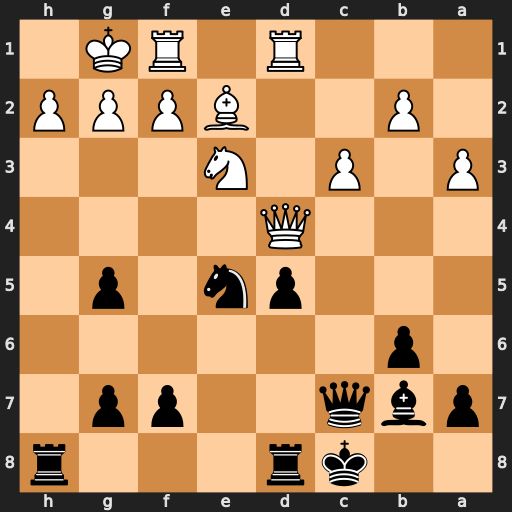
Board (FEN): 2kr3r/pbq2pp1/1p6/3pn1p1/3Q4/P1P1N3/1P2BPPP/3R1RK1
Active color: b
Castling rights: -
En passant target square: -
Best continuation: Nf3+ gxf3 Qxh2#